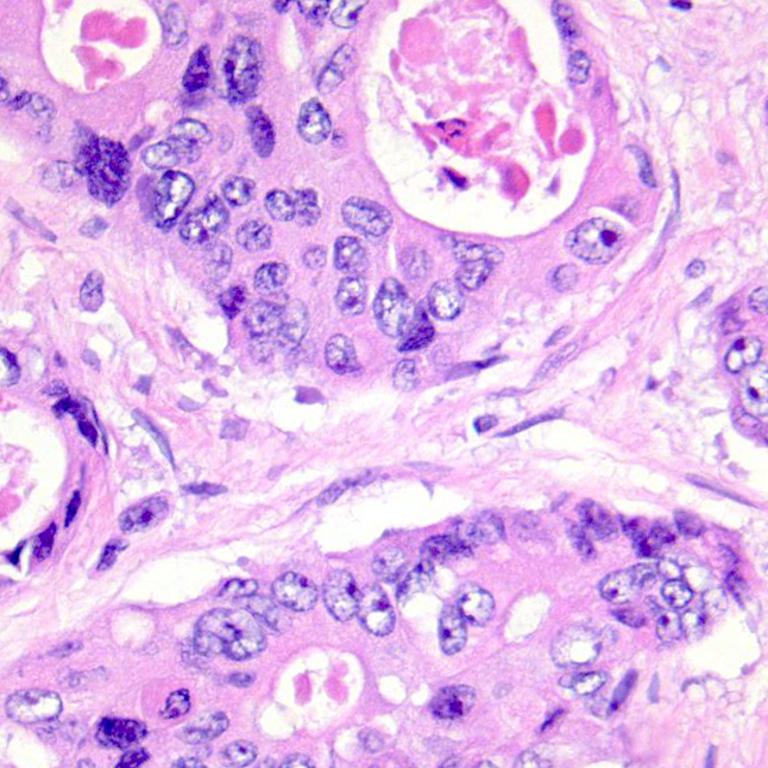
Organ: colon
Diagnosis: adenocarcinomas